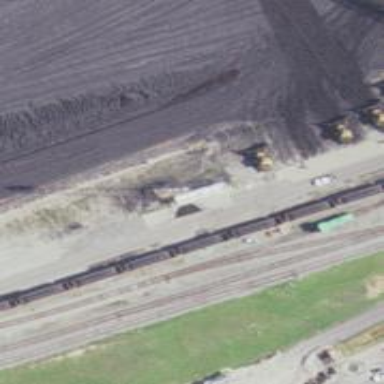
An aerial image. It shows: Rail spur service.